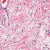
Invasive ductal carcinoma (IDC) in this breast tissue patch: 0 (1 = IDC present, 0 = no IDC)